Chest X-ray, PA view. Patient: 42 years old, sex F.
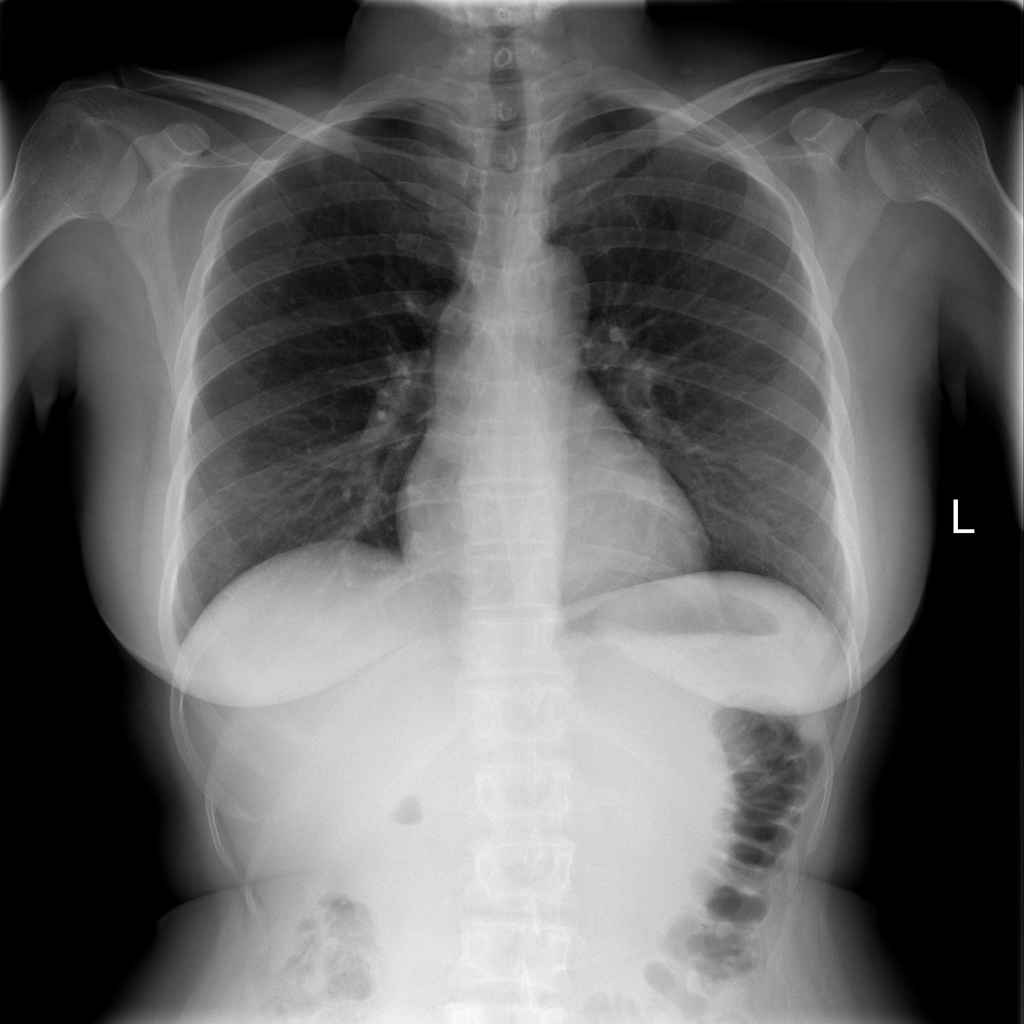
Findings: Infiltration